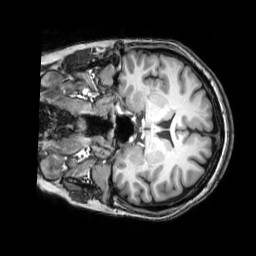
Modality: T1w
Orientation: coronal
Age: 46
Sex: female
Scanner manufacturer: philips
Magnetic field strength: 3 T
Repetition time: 0.008113 s
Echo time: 0.003709 s